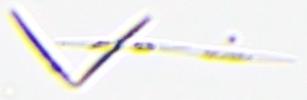
Label: Thalassionema